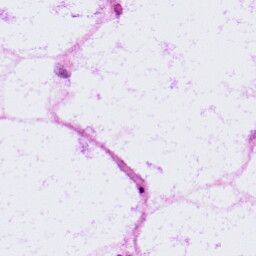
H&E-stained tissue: LymphNode